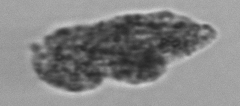
Label: fecal_pellet